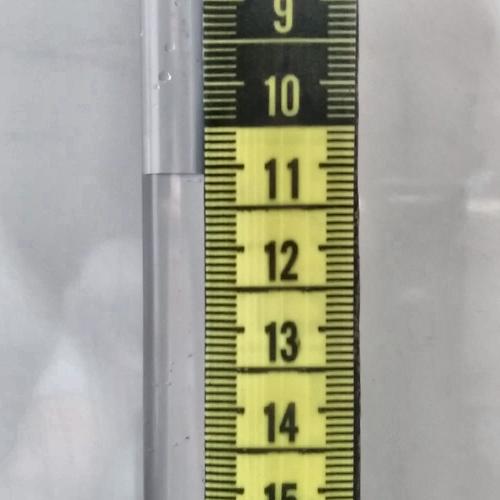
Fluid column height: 11.1 cm